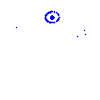
Particle: electron